Question: My database has 3 entities: photos, places (where photos are taken) and tags (of photos).

Each photo has a relationship to the place in which it has been taken.
Each place has a set of photos taken in it.
Each photo has a set of tags, and each tag has a set of photos. This is a many-to-many relationship, because a single photo can have multiple tags, and a tag can be associated with multiple photos.
Now, I can't figure out the right deleting rules for this behaviour:
- - - -
Any suggestion?
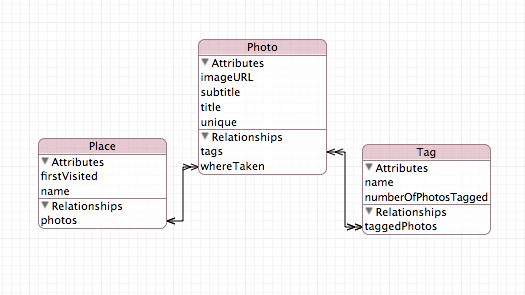
Answer: So, thank to Marcus, i've set all the deleting rules to 'Nullify', and then i wrote this code in the Photos's 'prepareForDeletion':
'''
- (void)prepareForDeletion
{
//tag check: if this photo was the last associated with that tag, deletion !!
for (Tag *tag in self.tags) {
if ([tag.taggedPhotos count] == 1) {
[self.managedObjectContext deleteObject:tag];
} else {
tag.photoCount = [NSNumber numberWithInt:[tag.photoCount intValue]-1];
}
}
//place check: if this photo was the last associated with that place, deletion !!
if ([self.whereTaken.photos count] == 1) {
[self.managedObjectContext deleteObject:self.whereTaken];
}
}
'''
I have not deleted the 'numberOfPhotosTagged' attribute, since i'm using it to sort the tags.